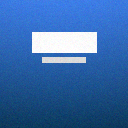
Screen state: on